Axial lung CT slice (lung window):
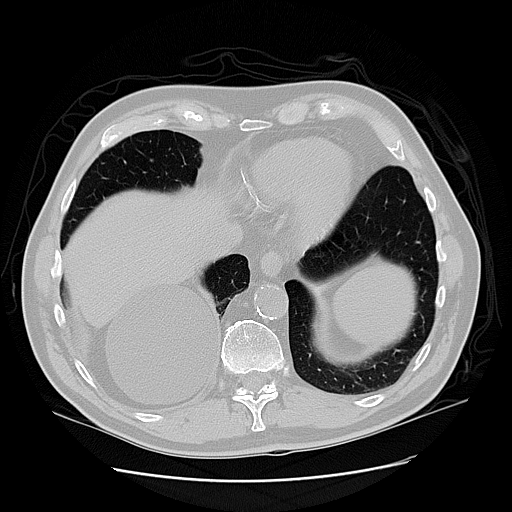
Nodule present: no